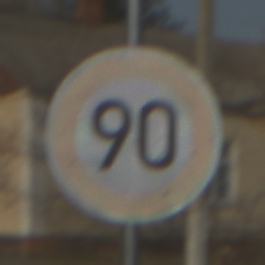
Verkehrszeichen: Geschwindigkeit90
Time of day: MorningAfternoon
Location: Outdoor (Suburban)
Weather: PartlyCloudy
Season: NotSpecified
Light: Natural